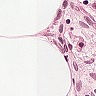
Metastatic tissue present: no